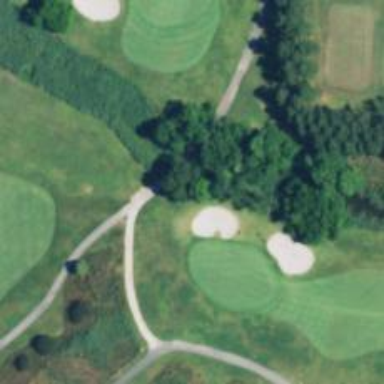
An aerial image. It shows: Service road on bridge designed for golf cartpath.